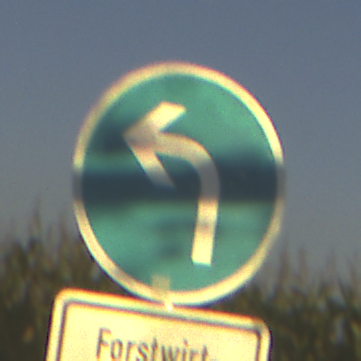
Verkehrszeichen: VorgeschriebeneFahrtrichtungLinks
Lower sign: BesondereFahrzeugeUndTransportgueter7
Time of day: SunriseSunset
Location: Outdoor (RoadRail)
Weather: Clear
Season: NotSpecified
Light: Natural